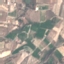
Land use / land cover class: PermanentCrop